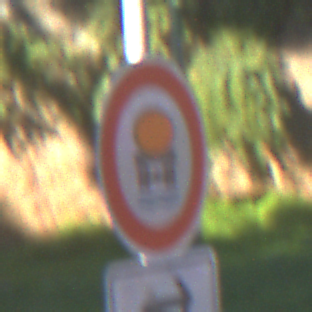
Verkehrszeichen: VerbotFahrzeugeWassergefaehrdenderLadung
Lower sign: RichtungsangabeDurchPfeile5
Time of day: MorningAfternoon
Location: Outdoor (Suburban)
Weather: Clear
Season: NotSpecified
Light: Natural